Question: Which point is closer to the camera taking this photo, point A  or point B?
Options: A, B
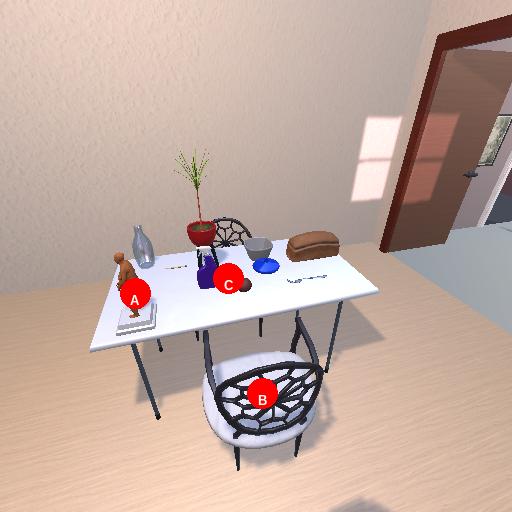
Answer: A